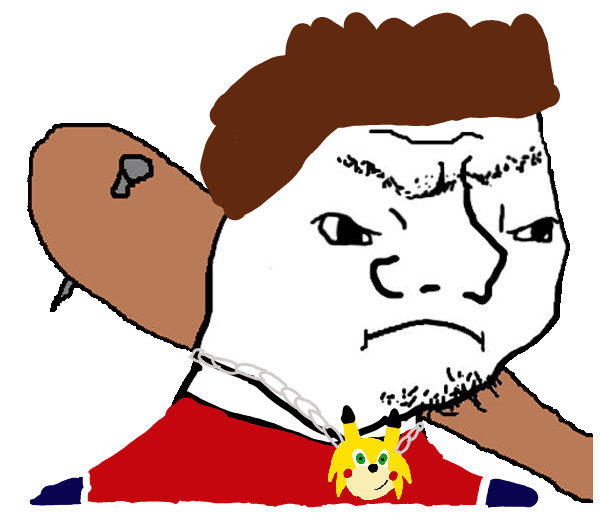
Label: 5_Grug